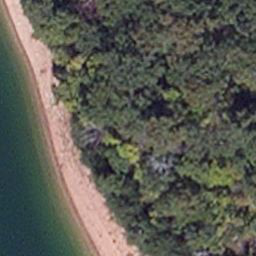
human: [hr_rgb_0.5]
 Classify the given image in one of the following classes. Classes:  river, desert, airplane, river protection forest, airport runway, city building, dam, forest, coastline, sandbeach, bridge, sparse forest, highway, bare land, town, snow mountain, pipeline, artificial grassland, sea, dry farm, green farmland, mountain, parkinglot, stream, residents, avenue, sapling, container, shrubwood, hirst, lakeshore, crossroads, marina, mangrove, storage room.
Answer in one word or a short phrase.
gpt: lakeshore